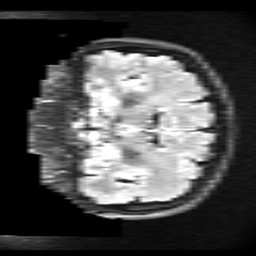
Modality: FLAIR
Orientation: coronal
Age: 32
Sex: female
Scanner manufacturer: ge
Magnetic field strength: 3 T
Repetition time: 11 s
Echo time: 0.1497 s